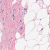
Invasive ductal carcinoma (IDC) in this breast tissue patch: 0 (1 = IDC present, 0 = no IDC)